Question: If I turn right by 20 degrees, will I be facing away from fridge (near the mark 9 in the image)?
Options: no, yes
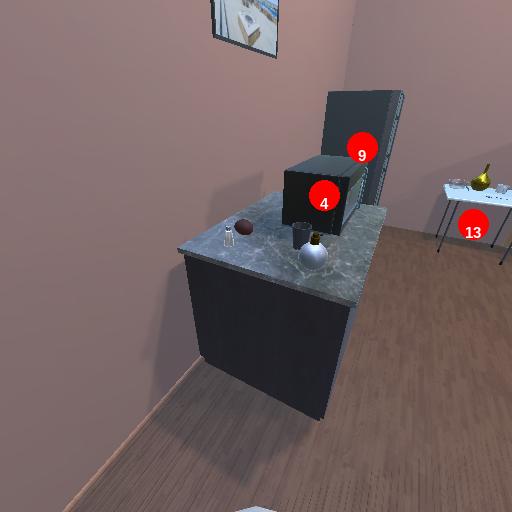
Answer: no